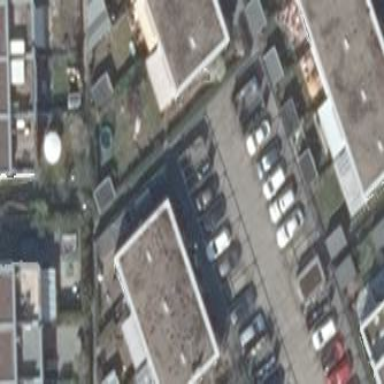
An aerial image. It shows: House with flat roof.